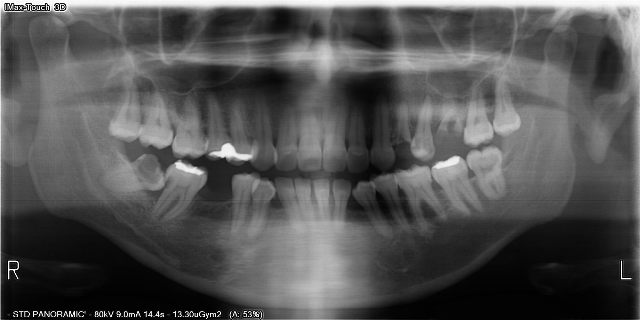
adult